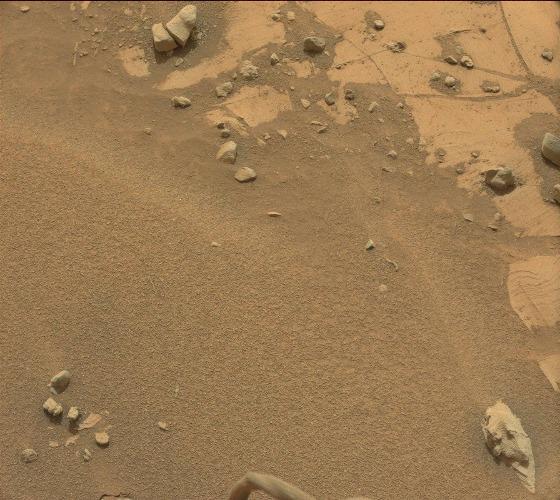
Terrain classes present: Background, Bedrock, Gravel / Sand / Soil, Rock, Shadow